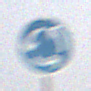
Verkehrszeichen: Kreisverkehr
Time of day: MorningAfternoon
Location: Outdoor (Nature)
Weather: PartlyCloudy
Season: NotSpecified
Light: Natural